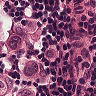
Metastatic tissue present: yes